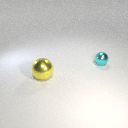
large yellow metal sphere to the left of small cyan metal sphere